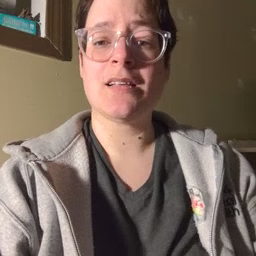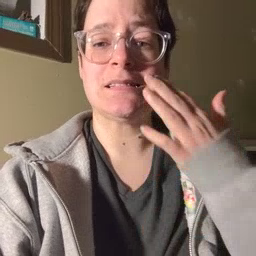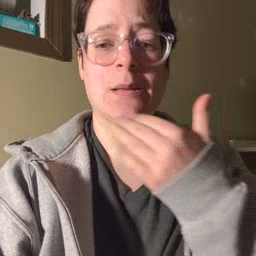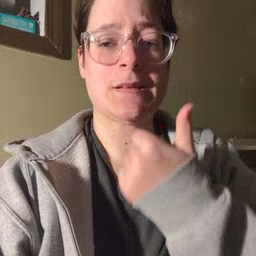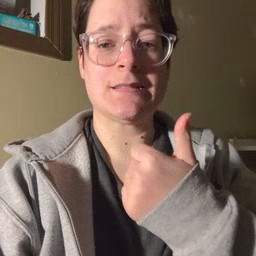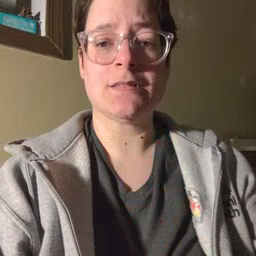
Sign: napkin